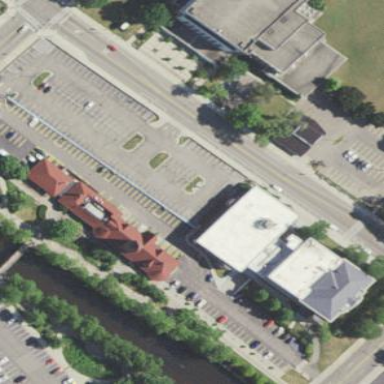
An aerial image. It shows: Parking area.